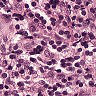
Metastatic tissue present: no